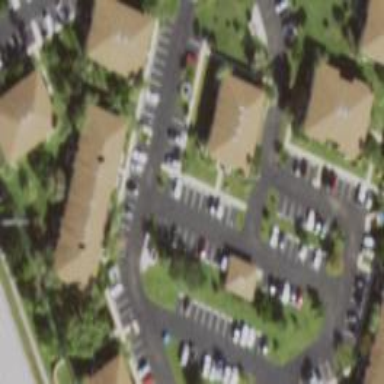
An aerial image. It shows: Parking space.